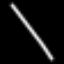
Label: line